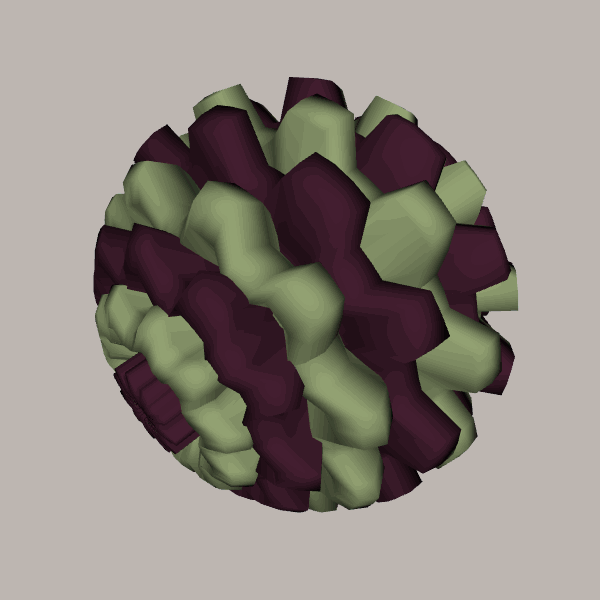
Background: light